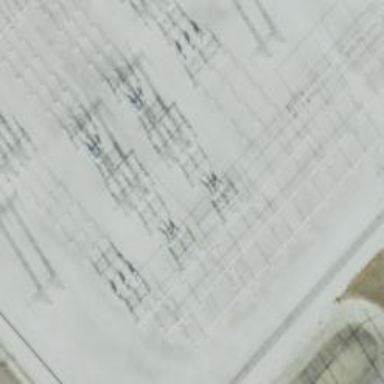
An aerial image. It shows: Switch used for power control.